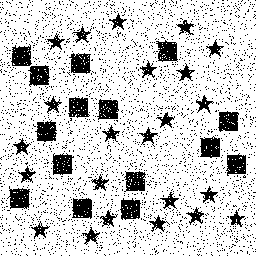
Squares: 15
Triangles: 0
Stars: 23
Total shapes: 38